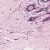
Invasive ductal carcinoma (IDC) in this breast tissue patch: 0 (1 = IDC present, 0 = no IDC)